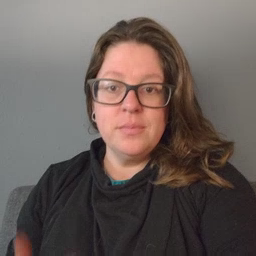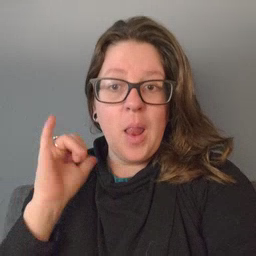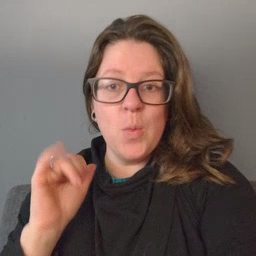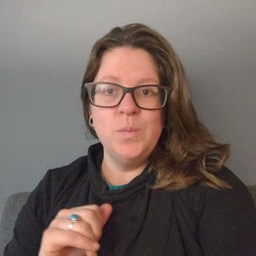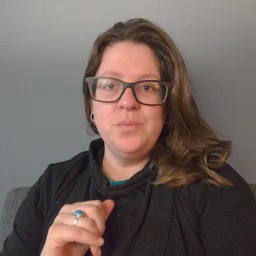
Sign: yellow